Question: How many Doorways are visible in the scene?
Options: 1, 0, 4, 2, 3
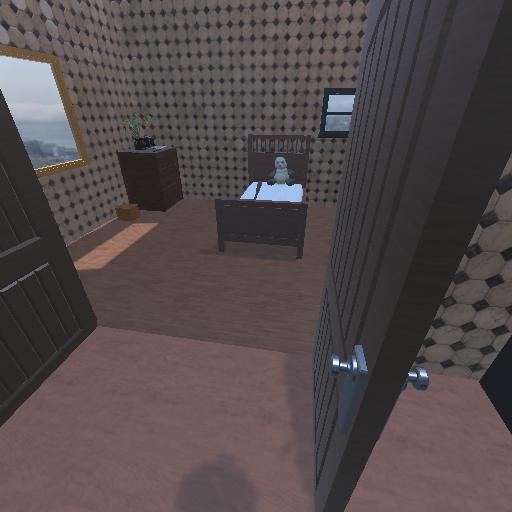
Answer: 1